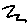
Label: zigzag